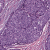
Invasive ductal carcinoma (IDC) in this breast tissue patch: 0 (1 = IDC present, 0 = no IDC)